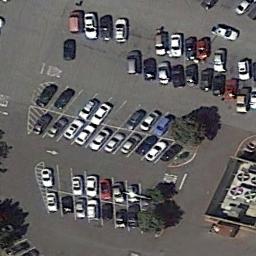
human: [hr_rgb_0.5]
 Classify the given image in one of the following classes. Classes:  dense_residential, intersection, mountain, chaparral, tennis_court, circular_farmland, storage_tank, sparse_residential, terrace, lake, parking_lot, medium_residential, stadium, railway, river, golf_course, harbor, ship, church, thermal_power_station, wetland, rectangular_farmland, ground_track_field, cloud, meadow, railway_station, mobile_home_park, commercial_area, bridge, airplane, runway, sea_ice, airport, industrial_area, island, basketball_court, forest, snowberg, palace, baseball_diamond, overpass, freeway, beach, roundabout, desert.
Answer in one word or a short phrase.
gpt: parking_lot